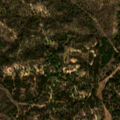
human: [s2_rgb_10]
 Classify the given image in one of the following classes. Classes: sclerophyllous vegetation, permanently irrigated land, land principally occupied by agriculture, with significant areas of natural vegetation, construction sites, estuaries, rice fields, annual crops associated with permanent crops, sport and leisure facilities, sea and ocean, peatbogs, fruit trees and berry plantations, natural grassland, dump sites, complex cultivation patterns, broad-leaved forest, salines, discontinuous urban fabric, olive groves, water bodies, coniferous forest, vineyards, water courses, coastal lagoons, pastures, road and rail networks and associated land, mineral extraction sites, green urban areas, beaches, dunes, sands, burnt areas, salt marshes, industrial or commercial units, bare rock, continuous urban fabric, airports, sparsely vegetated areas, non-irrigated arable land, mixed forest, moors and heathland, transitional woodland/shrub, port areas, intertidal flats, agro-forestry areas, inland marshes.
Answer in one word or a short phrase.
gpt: broad-leaved forest, transitional woodland/shrub